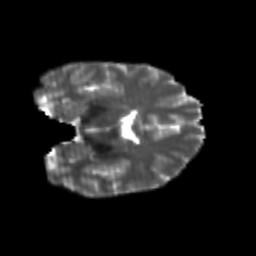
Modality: T2w
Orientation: coronal
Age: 25
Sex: female
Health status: healthy
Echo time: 0.074 s